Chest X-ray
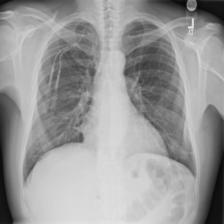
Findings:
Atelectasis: negative
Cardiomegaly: negative
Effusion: negative
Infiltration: negative
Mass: negative
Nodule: negative
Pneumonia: negative
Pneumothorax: negative
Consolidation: negative
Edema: negative
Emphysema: negative
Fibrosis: negative
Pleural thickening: negative
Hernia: negative